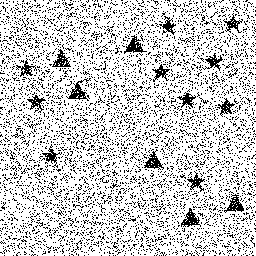
Squares: 0
Triangles: 6
Stars: 10
Total shapes: 16